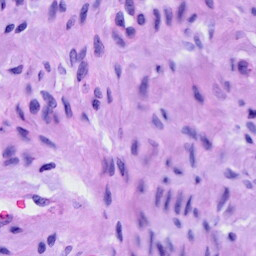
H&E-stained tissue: Cervix